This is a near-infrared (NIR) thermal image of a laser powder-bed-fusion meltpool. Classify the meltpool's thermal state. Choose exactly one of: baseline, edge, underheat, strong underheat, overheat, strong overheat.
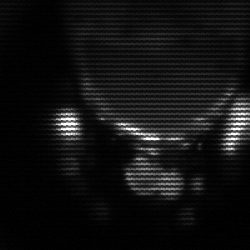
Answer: baseline